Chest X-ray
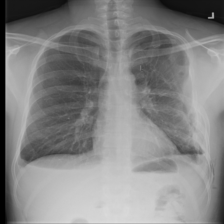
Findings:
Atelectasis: negative
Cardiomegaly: negative
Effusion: negative
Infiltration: negative
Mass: negative
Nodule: negative
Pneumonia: negative
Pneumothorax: positive
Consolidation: negative
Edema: negative
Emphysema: positive
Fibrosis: negative
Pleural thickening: positive
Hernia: negative